Question: This is not really an issue, because the code works, I am just curious as to why it happens.
I have the following jQuery code for an ajax post:
'''
$.post('./add_fee_row/<?php echo $date; ?>',post, function(data){ ... });
'''
It all works fine and dandy.
However in the Chrome Console it says:
Why does it say cancelled?
Everything happened as if the post was successful. Why does it say that?
(the php server code is available if needed)
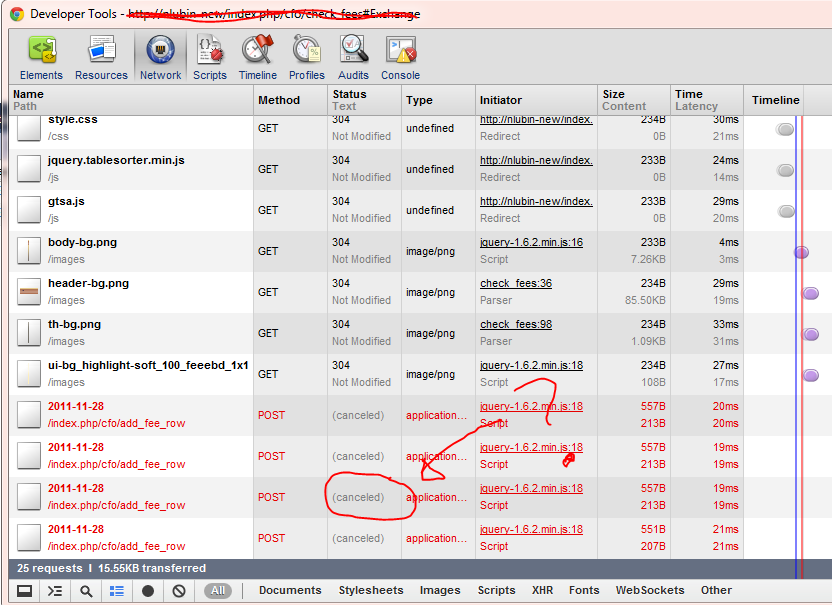
Answer: There was a bug in Chrome DevTools, it is already fixed: <URL>